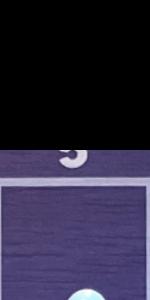
Label: Empty